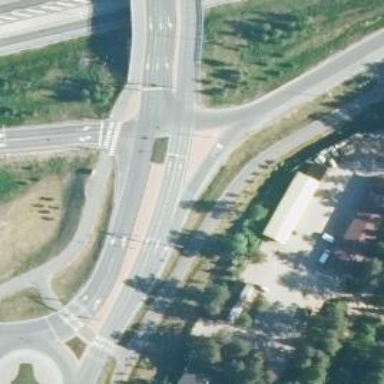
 classified as tertiary in terms of functionality."